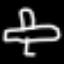
Label: airplane